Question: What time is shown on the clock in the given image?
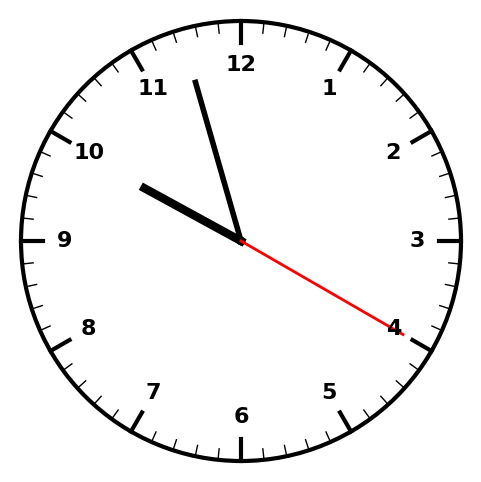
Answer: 09:57:20